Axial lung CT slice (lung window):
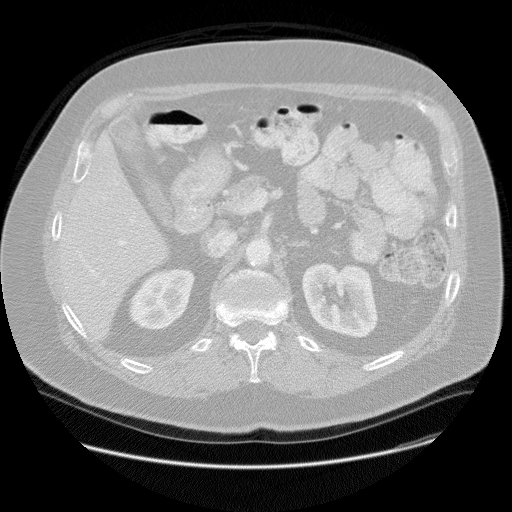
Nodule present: no